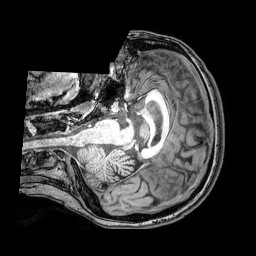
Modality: T1w
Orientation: axial
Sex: female
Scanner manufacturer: philips
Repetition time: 0.008075 s
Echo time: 0.00369 s